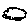
Label: cloud